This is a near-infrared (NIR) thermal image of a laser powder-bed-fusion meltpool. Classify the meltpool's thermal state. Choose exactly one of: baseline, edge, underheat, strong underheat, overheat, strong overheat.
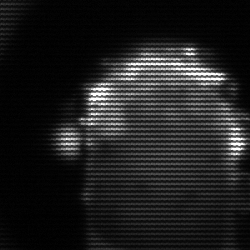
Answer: baseline